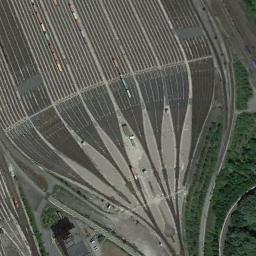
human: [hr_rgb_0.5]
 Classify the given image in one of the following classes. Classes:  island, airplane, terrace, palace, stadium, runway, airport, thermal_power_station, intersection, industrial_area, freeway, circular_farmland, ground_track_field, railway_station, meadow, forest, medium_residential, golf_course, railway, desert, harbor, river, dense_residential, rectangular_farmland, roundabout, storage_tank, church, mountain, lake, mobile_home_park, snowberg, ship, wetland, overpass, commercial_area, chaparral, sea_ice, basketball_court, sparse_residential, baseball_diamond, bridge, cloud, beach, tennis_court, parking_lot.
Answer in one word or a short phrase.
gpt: railway_station